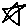
Label: star